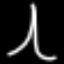
Label: The Eiffel Tower